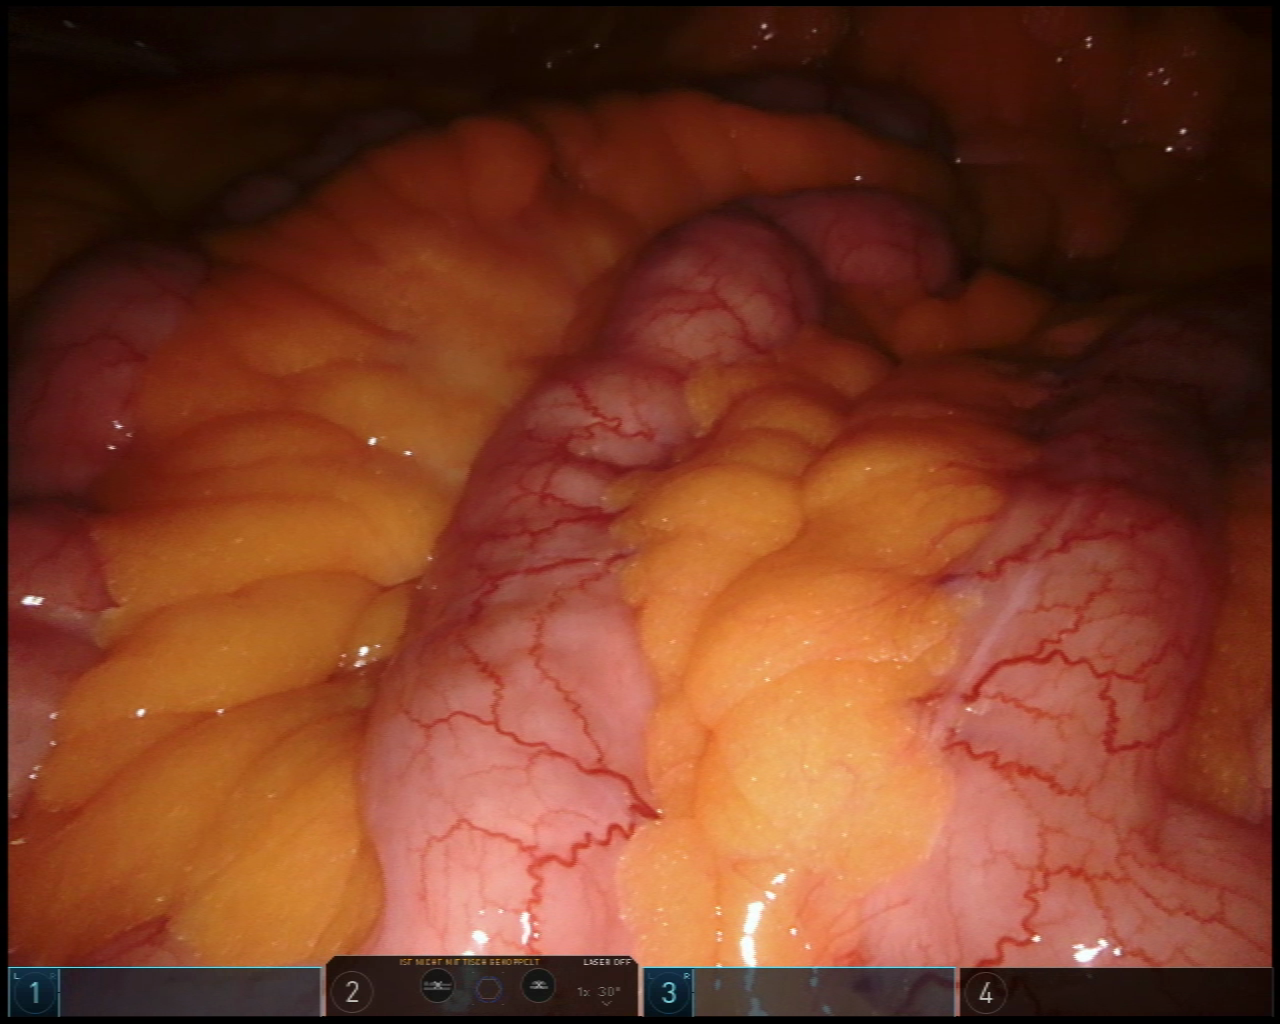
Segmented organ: small_intestine
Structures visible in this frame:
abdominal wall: no
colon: no
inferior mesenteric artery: no
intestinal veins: no
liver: no
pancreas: no
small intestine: yes
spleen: no
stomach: no
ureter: no
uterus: no
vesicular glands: no